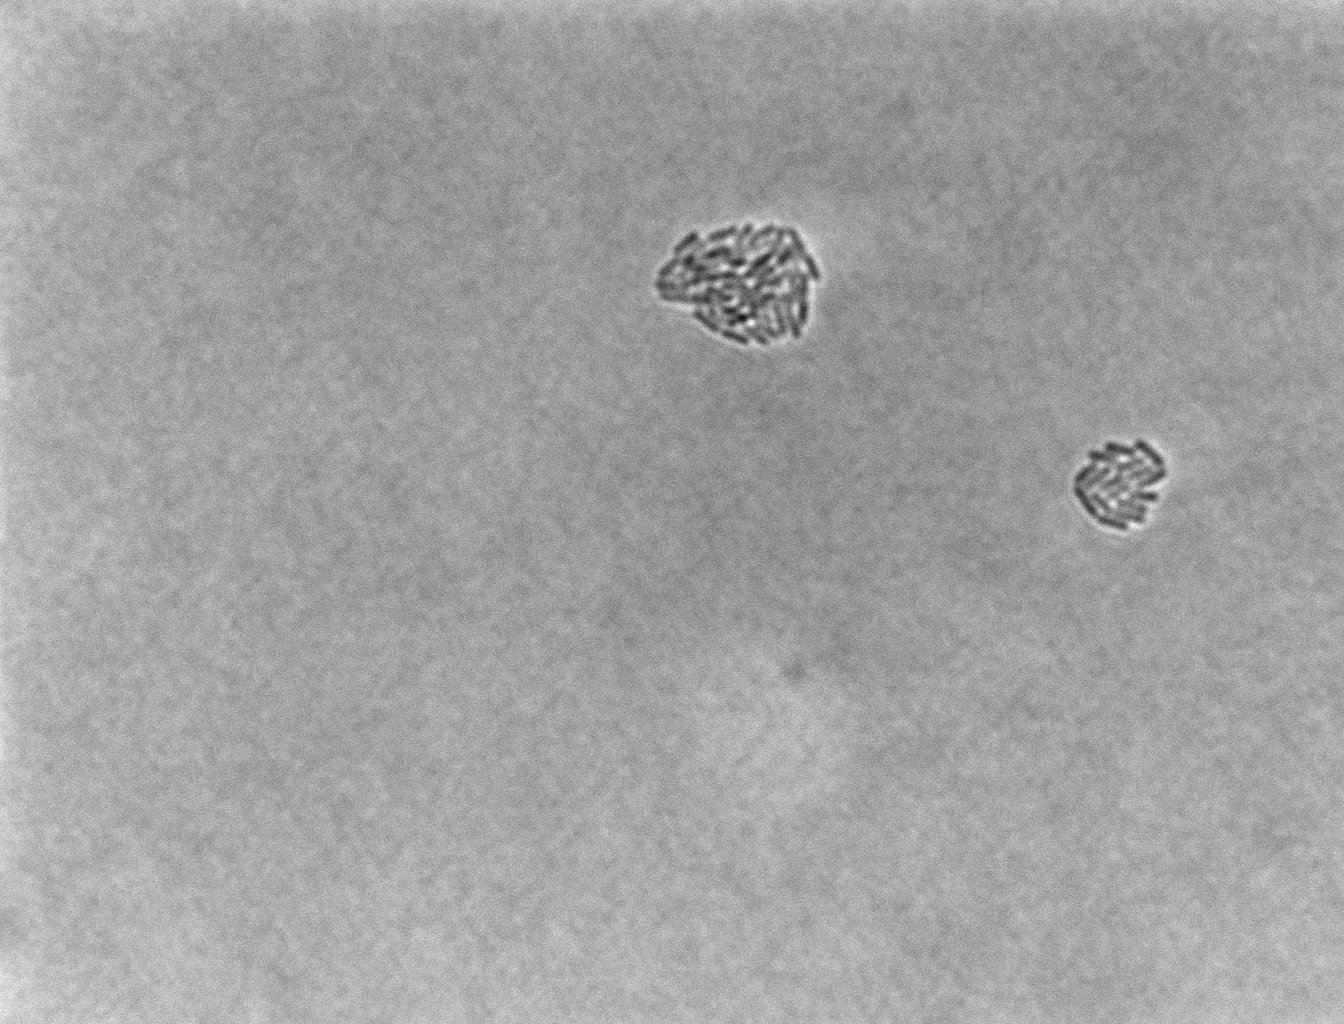
Brightfield microscopy, 60x objective, 3 h incubation